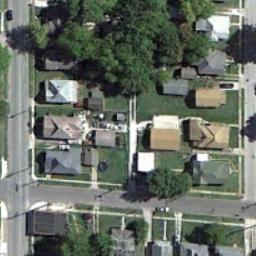
Label: residential